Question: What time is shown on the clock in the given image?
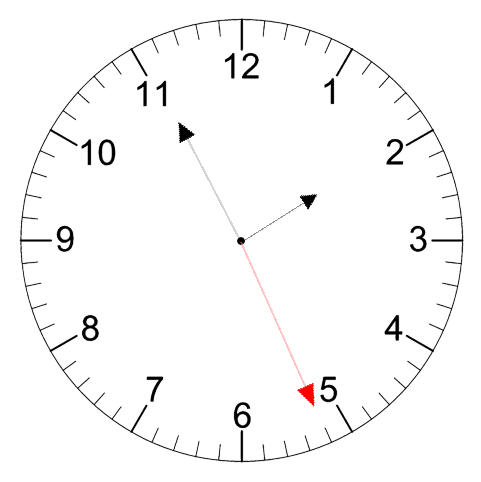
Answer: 01:55:26